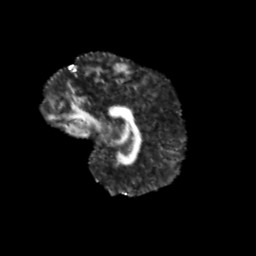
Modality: FA
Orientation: sagittal
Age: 12
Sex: male
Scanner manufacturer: siemens
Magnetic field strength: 3 T
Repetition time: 3.8 s
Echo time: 0.07 s